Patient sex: M
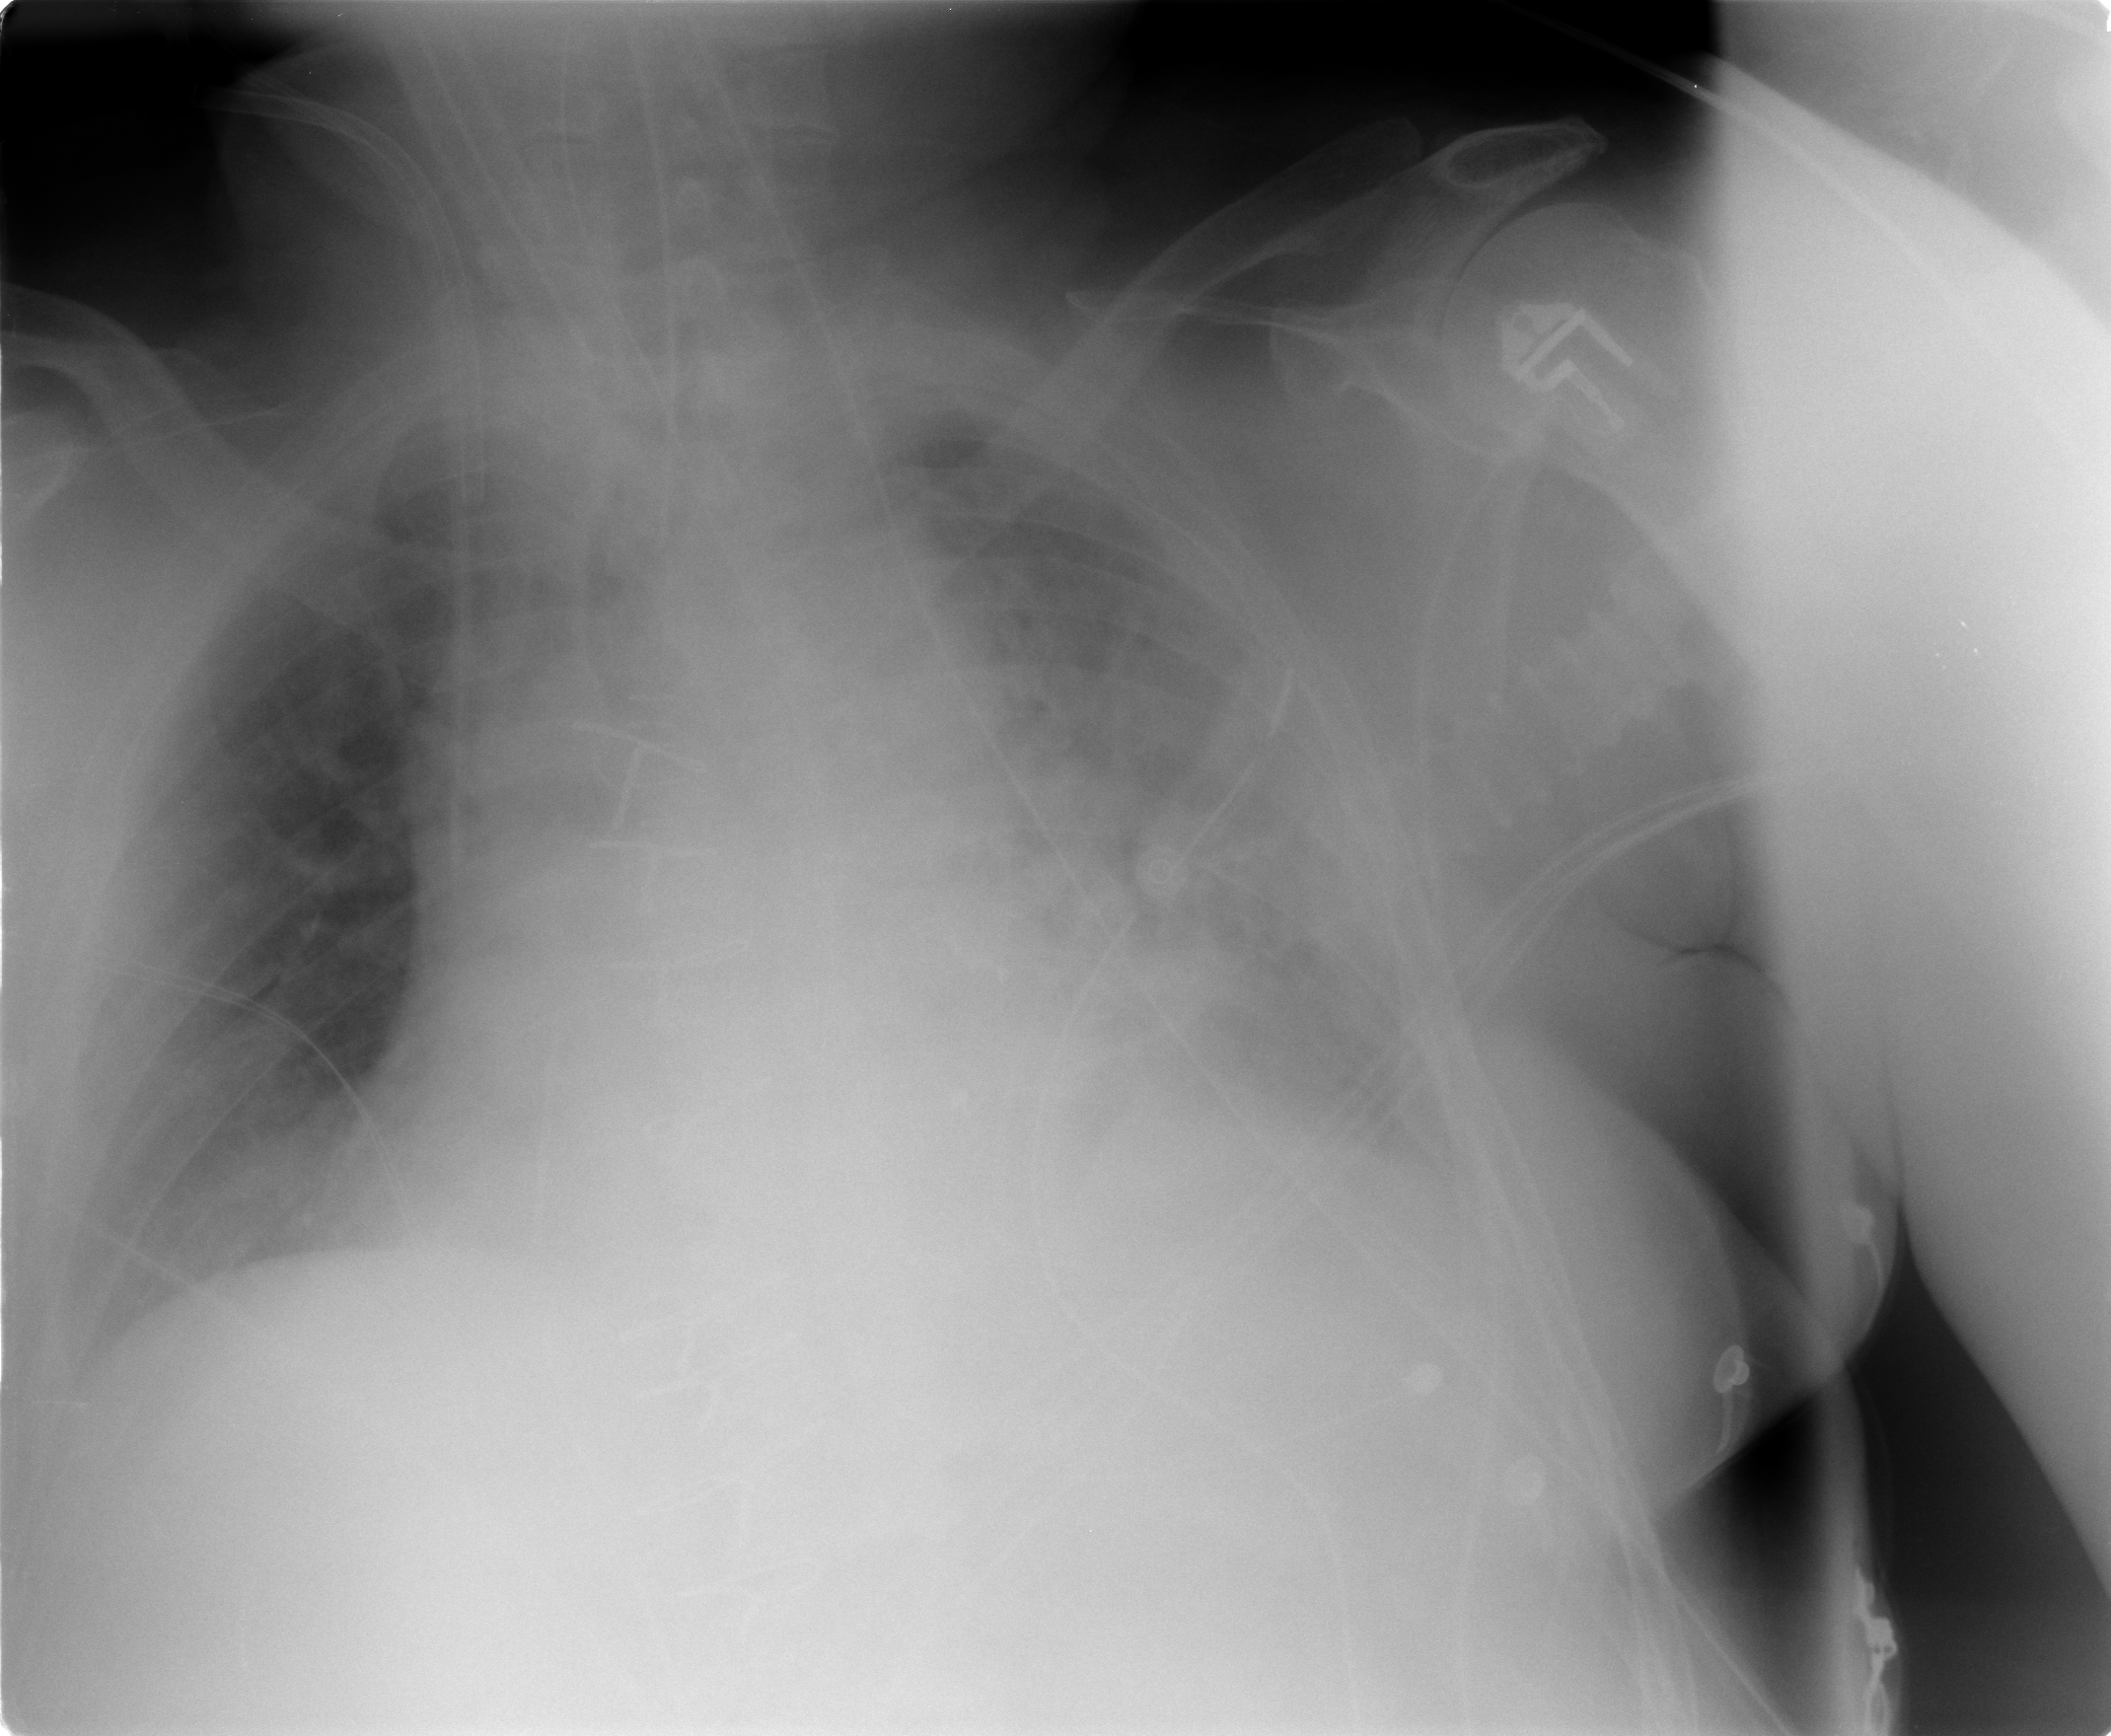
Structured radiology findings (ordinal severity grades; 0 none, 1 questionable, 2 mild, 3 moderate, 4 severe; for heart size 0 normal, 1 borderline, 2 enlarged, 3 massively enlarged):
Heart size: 2
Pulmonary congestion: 1
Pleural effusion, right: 0
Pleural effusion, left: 1
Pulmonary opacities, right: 0
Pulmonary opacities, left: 0
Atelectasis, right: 2
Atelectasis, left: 2